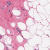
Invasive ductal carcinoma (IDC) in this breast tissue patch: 0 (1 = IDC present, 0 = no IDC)